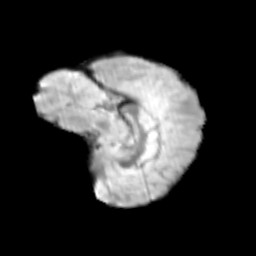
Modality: T2w
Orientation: sagittal
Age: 9
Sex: female
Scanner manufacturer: siemens
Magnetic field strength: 3 T
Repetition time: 3.8 s
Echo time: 0.07 s